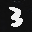
Label: 3